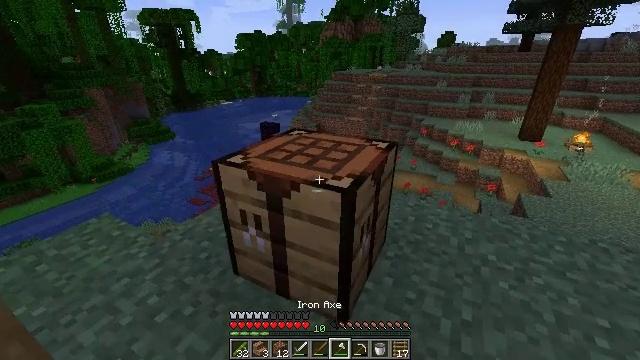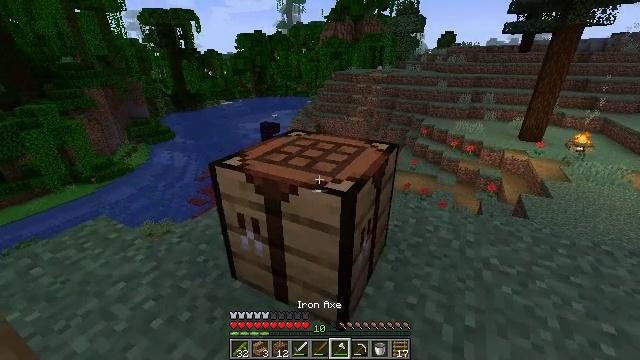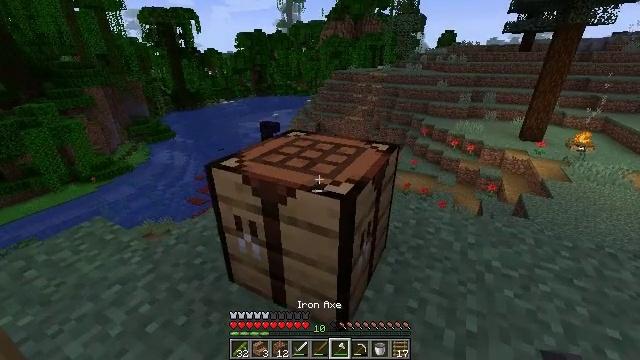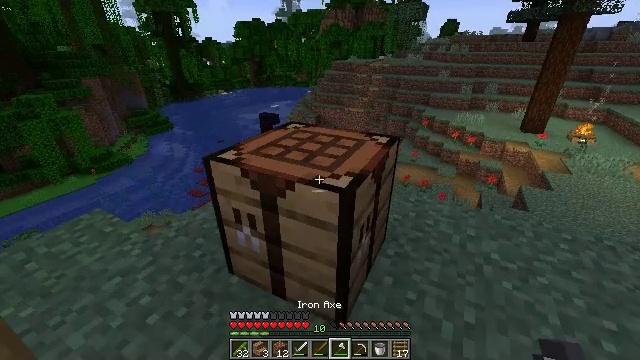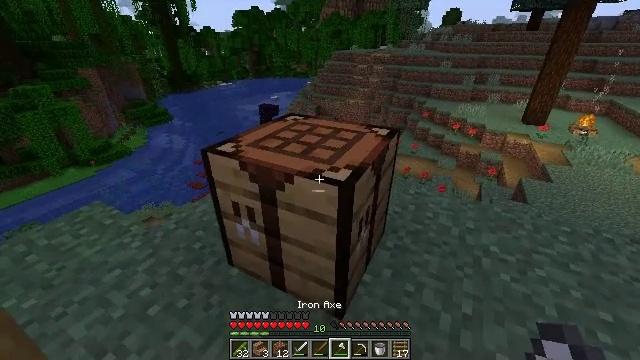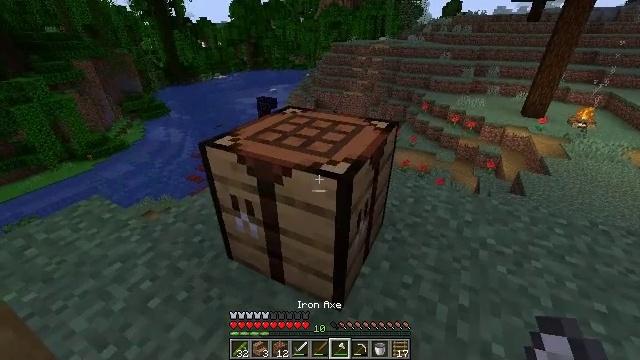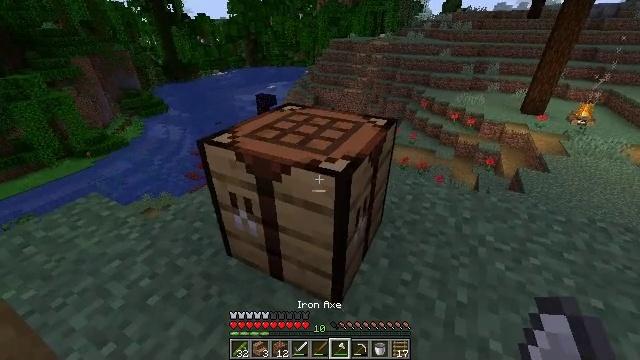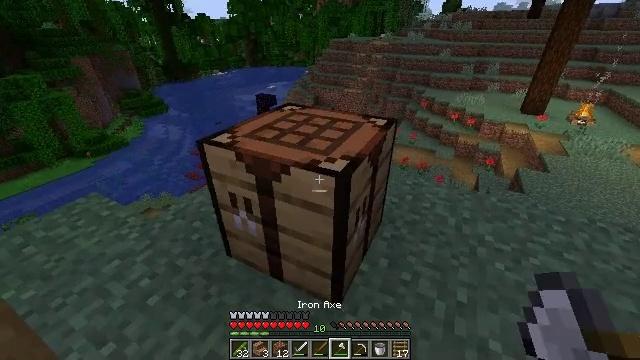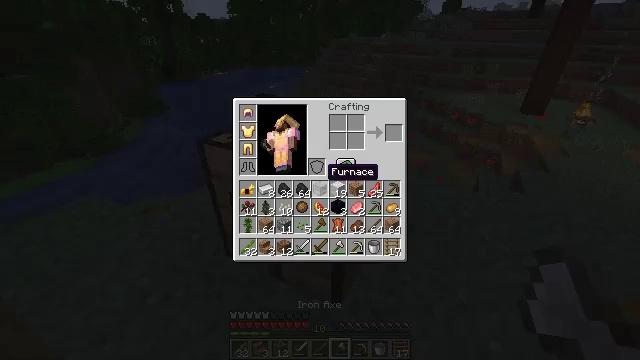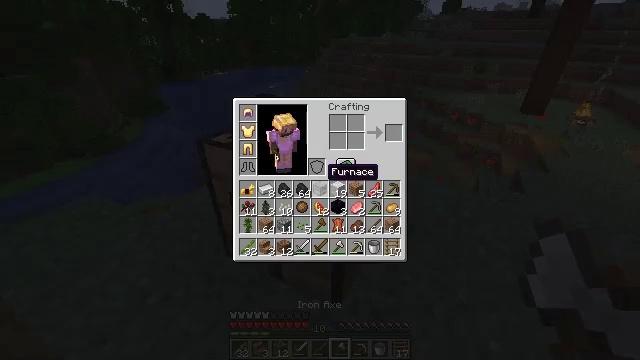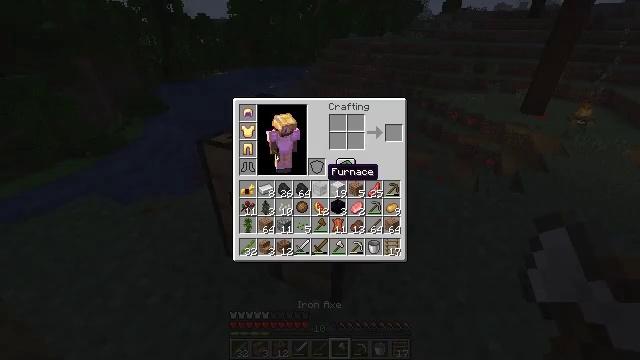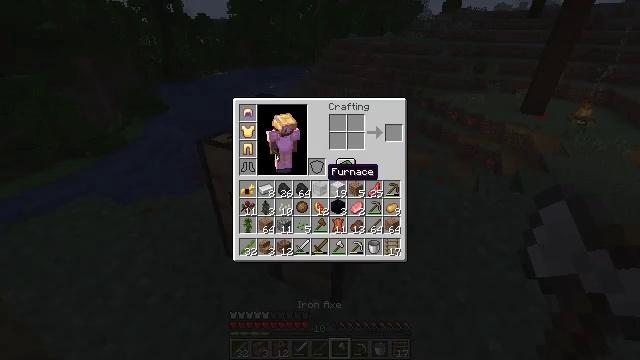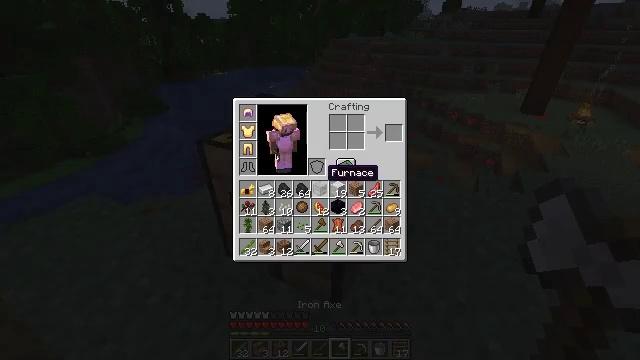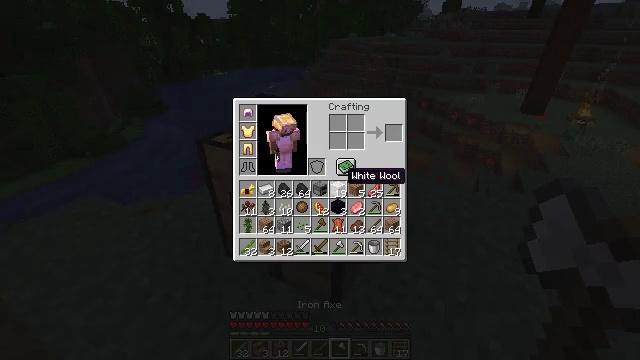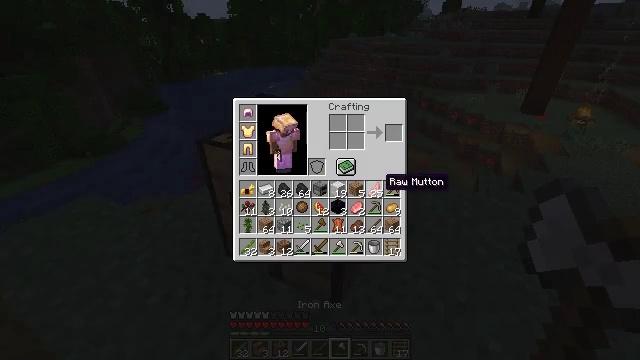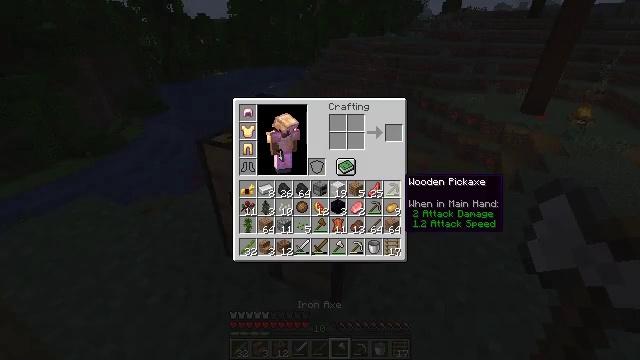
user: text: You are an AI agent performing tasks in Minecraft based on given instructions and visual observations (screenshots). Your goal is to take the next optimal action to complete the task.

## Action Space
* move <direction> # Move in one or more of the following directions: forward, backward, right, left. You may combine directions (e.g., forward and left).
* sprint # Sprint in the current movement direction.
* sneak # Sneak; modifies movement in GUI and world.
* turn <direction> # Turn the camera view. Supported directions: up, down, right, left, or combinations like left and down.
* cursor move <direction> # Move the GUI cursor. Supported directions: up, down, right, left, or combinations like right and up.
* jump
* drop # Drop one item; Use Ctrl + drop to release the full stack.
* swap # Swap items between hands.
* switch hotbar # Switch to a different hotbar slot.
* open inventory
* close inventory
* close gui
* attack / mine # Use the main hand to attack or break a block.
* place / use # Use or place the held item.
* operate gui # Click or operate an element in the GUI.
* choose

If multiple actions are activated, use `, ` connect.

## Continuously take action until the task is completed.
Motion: motion action
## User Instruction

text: Harvest jungle planks from a wall or floor.
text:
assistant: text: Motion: no_op
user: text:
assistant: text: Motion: no_op
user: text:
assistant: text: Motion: turn down
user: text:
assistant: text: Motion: turn down
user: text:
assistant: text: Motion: turn down
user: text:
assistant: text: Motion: no_op
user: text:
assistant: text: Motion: no_op
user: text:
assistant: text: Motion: open inventory
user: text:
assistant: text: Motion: open inventory
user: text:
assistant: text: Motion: open inventory
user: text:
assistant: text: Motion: open inventory
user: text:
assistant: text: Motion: no_op
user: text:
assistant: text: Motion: cursor move right
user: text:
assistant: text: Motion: cursor move right
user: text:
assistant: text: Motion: cursor move right
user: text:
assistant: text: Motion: no_op
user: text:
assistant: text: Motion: no_op
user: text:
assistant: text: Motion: no_op
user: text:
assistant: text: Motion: no_op
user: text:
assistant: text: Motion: no_op
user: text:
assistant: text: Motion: no_op
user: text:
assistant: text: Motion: no_op
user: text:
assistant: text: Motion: no_op
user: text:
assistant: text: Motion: no_op
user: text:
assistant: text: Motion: cursor move right
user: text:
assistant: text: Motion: no_op
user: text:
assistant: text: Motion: no_op
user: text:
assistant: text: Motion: no_op
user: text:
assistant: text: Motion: no_op
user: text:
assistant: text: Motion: no_op